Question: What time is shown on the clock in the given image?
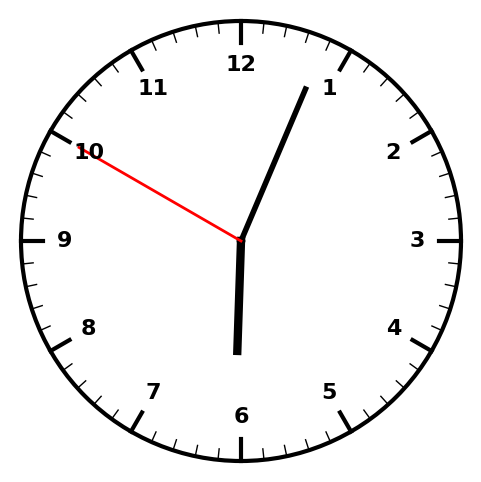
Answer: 06:03:50